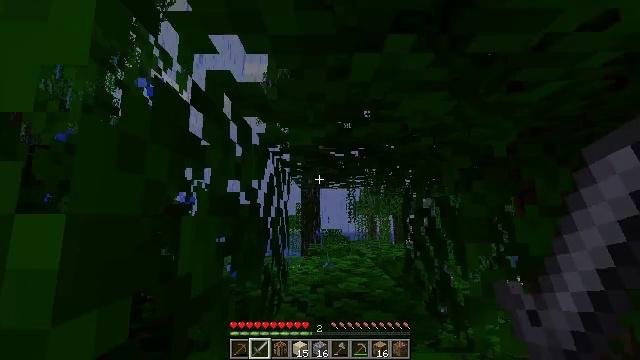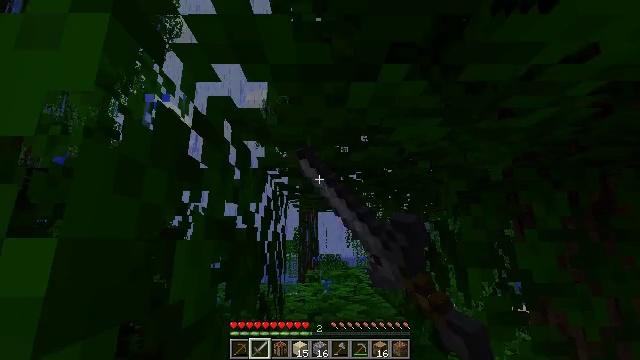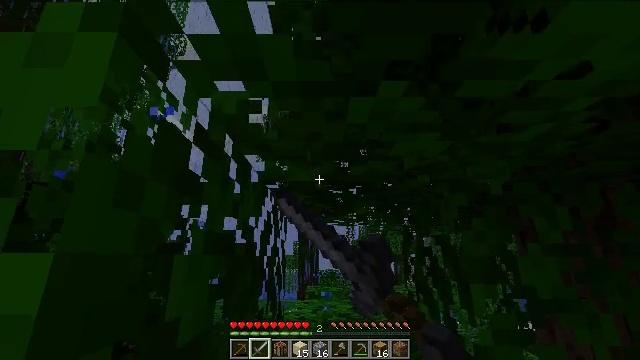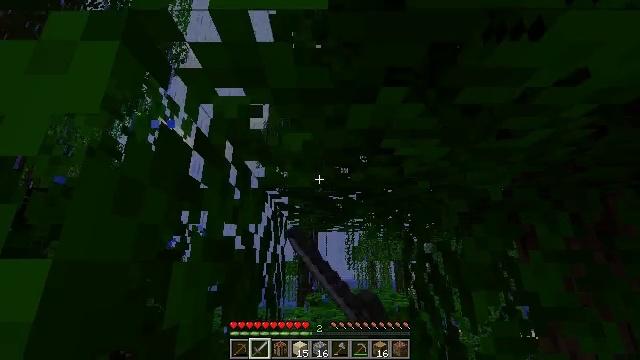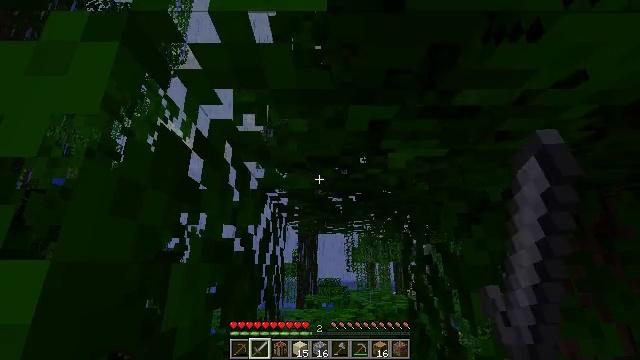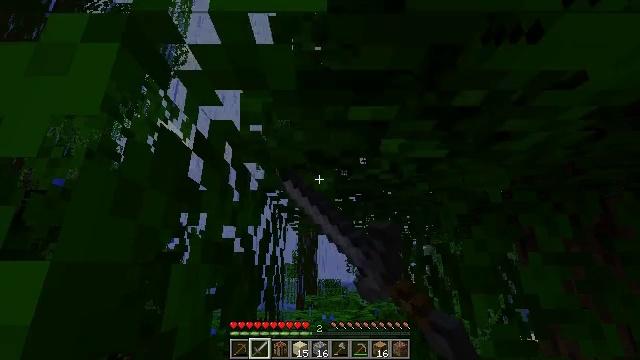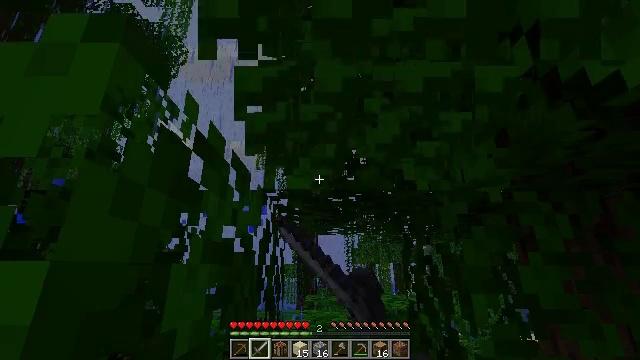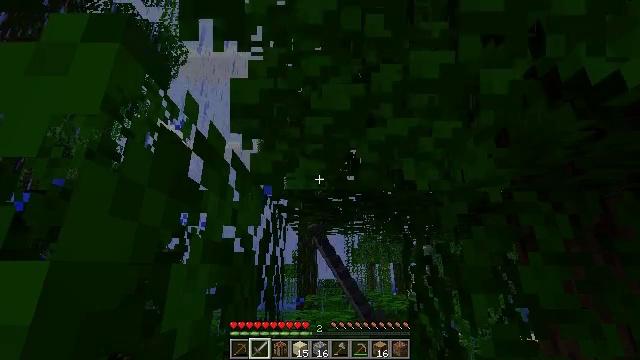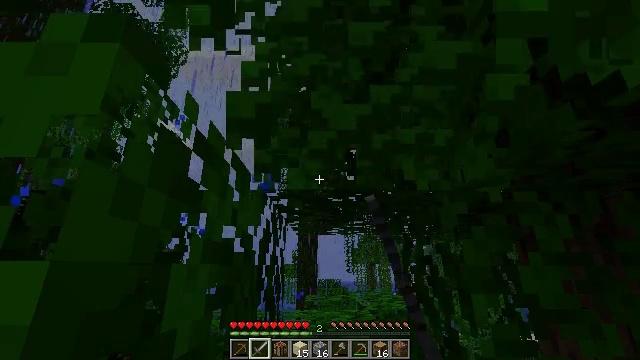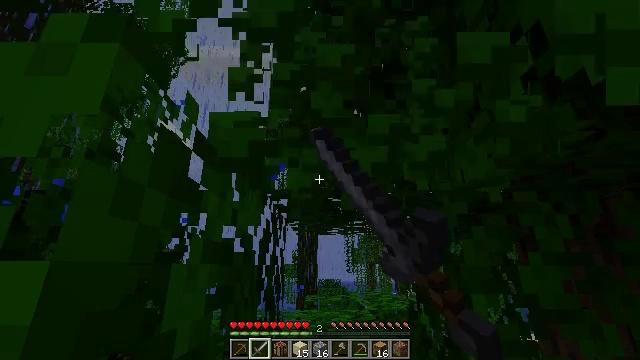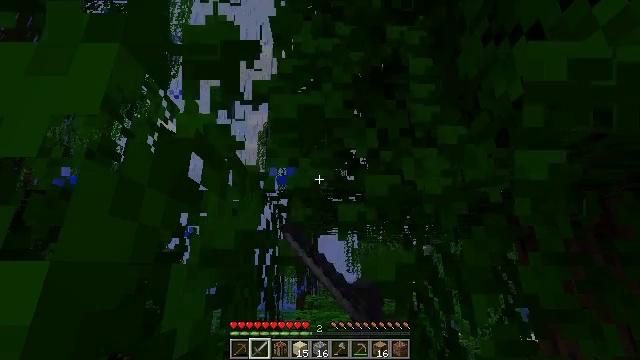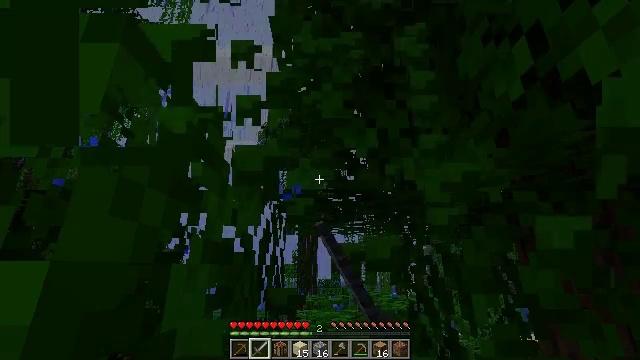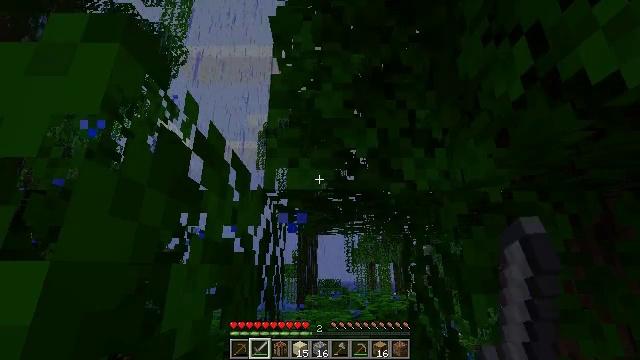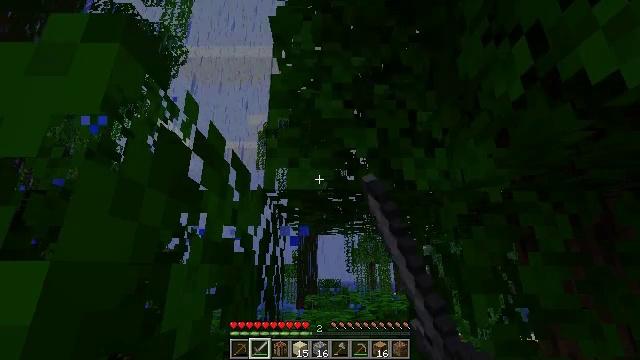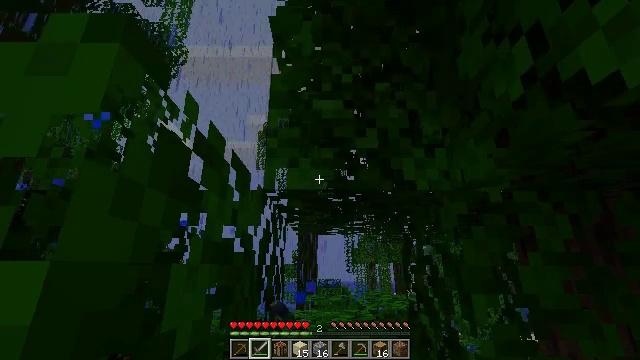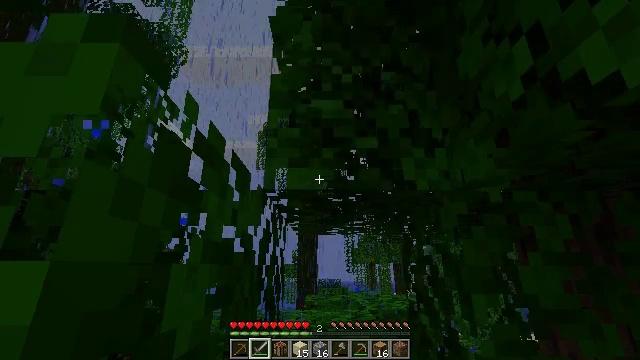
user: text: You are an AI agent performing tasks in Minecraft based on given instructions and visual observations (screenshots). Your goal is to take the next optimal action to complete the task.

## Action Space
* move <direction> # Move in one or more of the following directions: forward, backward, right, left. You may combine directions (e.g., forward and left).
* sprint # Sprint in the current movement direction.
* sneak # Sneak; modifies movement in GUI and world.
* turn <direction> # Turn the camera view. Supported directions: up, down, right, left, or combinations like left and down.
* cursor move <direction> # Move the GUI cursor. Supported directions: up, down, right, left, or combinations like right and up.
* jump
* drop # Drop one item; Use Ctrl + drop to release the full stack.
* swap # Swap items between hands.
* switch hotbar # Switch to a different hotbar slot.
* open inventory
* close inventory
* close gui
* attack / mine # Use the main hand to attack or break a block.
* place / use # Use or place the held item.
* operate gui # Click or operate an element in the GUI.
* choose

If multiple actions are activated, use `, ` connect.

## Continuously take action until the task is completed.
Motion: motion action
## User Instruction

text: Mine oak leaves.
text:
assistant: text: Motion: move forward, sprint, turn up, attack / mine
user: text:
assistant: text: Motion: move forward, sprint, turn up, attack / mine
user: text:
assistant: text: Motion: move forward, sprint, turn up, attack / mine
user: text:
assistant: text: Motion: move forward, sprint, attack / mine
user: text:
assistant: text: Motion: move forward, sprint, attack / mine
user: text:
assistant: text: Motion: move forward, sprint, attack / mine
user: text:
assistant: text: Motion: move forward, sprint, attack / mine
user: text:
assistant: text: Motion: move forward, sprint, attack / mine
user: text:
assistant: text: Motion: move forward, sprint, attack / mine
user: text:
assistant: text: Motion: move forward, sprint, attack / mine
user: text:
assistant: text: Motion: move forward, sprint, attack / mine
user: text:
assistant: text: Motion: move forward, sprint, attack / mine
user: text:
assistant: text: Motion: move forward, sprint, attack / mine
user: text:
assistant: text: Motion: move forward, sprint, attack / mine
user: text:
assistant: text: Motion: move forward, sprint, attack / mine
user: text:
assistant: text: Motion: move forward, sprint, attack / mine
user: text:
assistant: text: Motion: move forward, sprint, attack / mine
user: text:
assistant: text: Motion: move forward, sprint, attack / mine
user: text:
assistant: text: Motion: move forward, sprint, attack / mine
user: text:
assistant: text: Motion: move forward, sprint, attack / mine
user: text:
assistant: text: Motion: move forward, sprint, attack / mine
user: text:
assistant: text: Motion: move forward, sprint, attack / mine
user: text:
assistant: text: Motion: move forward, sprint, attack / mine
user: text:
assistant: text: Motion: move forward, sprint, attack / mine
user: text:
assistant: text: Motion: move forward, sprint
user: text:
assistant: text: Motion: move forward, sprint, jump
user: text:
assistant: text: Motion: move forward, sprint, turn down, jump
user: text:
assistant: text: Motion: move forward, sprint, turn down, jump
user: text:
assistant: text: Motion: move forward, sprint, turn down, jump
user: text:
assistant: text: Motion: move forward, sprint, turn down, jump